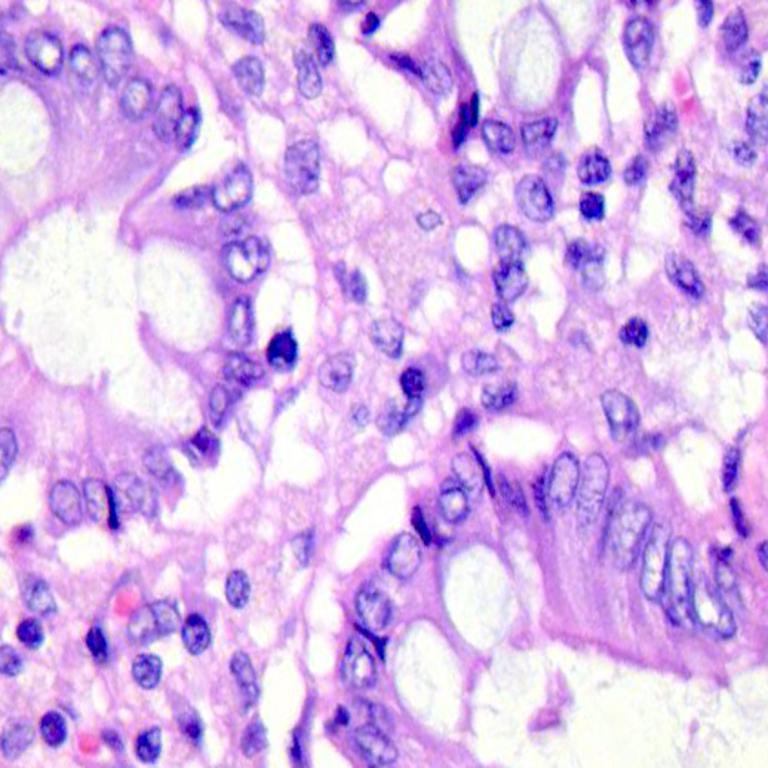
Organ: colon
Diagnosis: benign